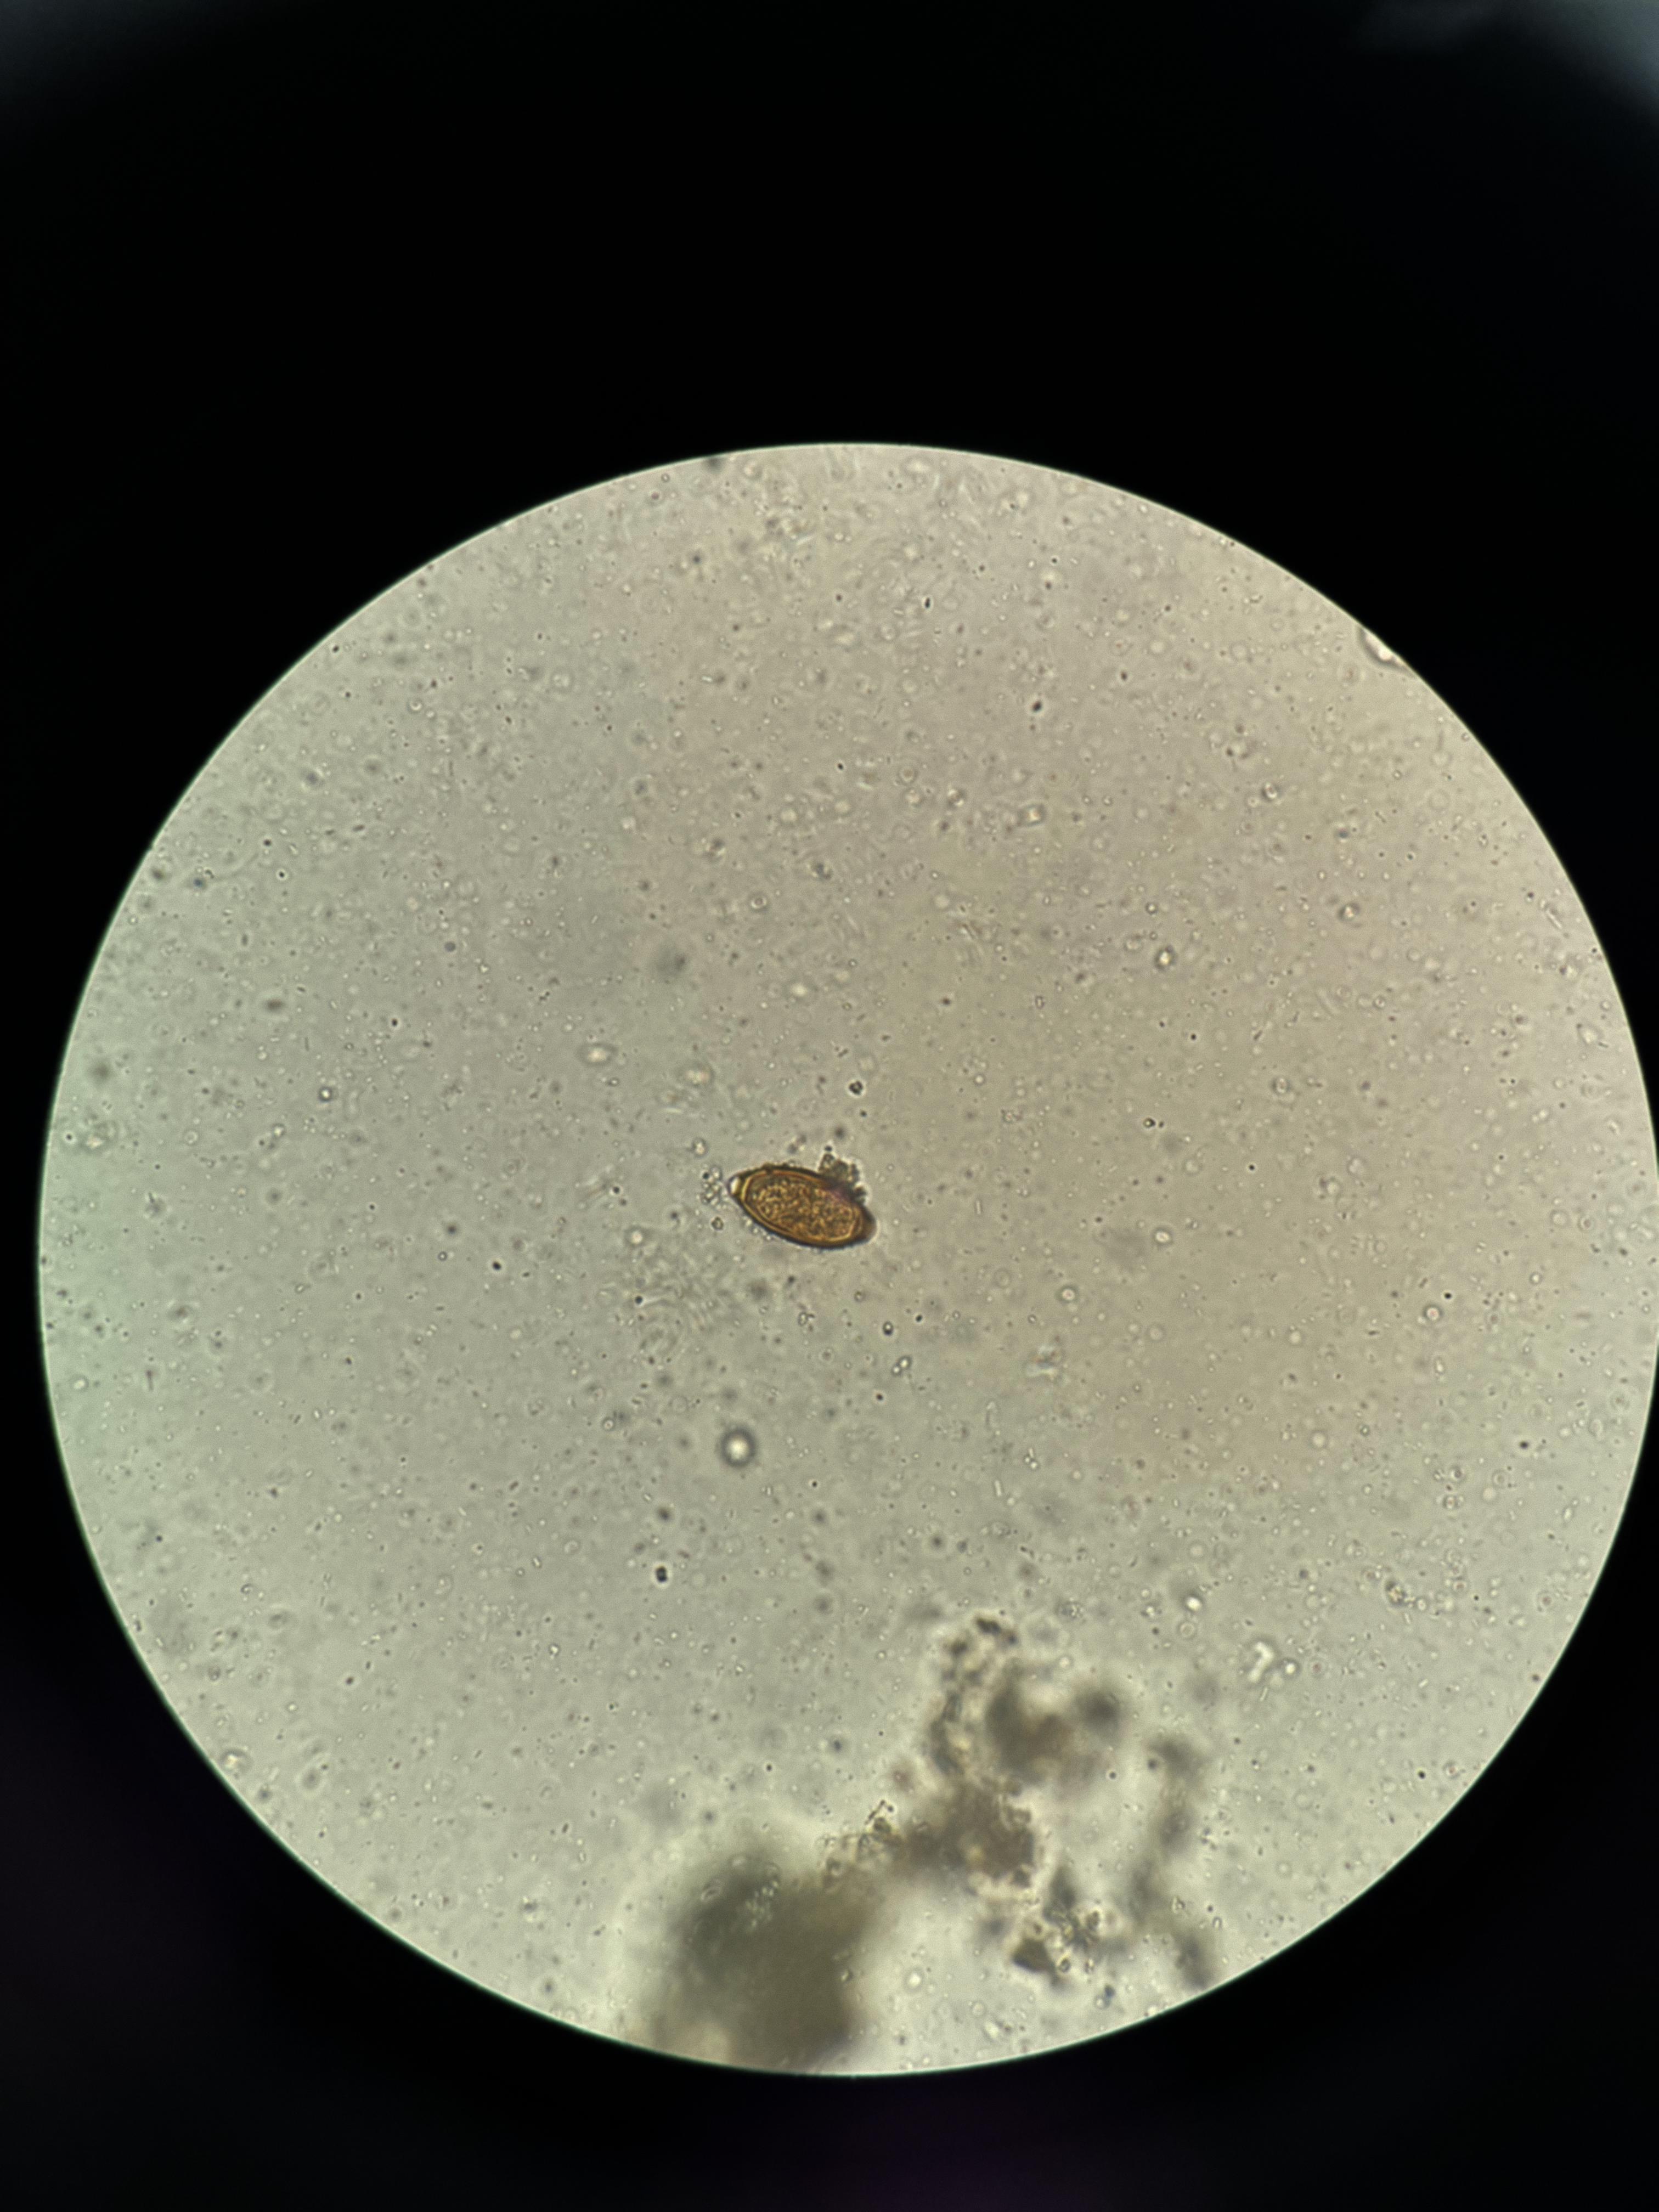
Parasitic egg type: Trichuris trichiura